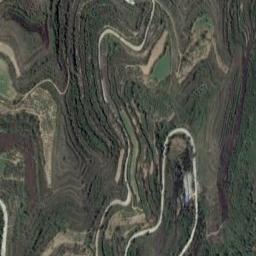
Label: terrace